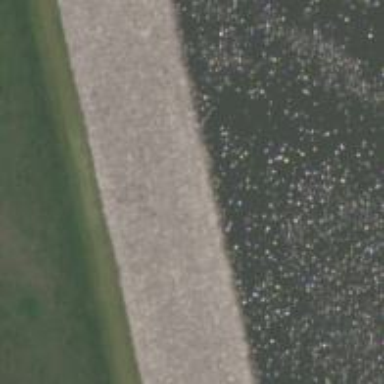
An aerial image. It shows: Dam along waterway.